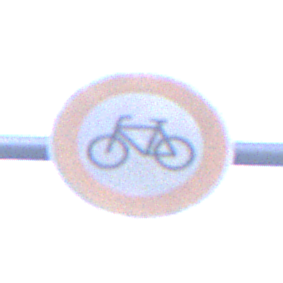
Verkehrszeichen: VerbotRadverkehr
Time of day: SunriseSunset
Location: Outdoor (Urban)
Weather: Clear
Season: NotSpecified
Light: Natural